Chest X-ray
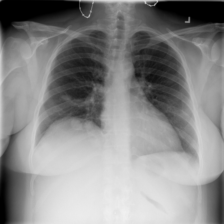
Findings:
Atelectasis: negative
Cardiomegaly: negative
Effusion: negative
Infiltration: negative
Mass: negative
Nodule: positive
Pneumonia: negative
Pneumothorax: negative
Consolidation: negative
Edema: negative
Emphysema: negative
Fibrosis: negative
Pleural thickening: negative
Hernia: negative